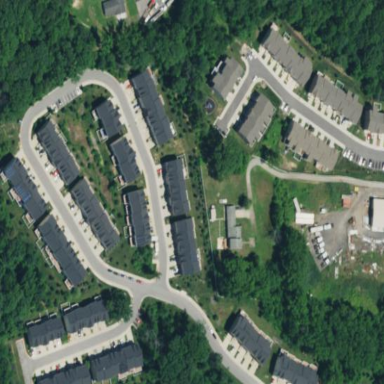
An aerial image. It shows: Residential neighbourhood.